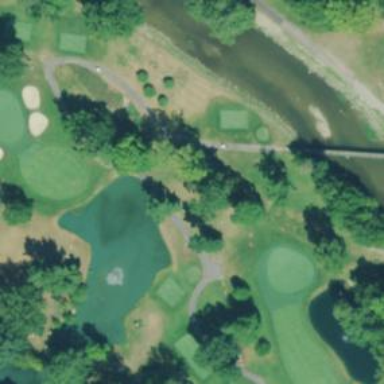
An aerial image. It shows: Path designated for golf carts.